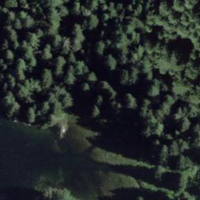
EUNIS habitat code: 43
Species observed at this site:
Marchantia polymorpha
Caltha palustris
Turdus merula